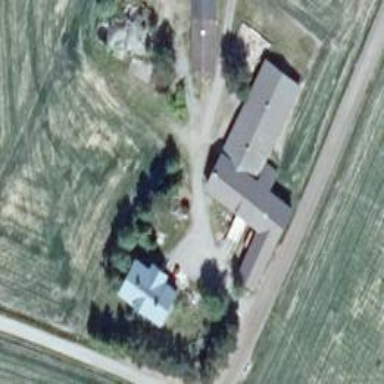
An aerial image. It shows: Farmyard in rural farm setting.